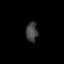
Tissue: lung
Cell type: Epithelial cells
Senescence score: 0.1701
Nuclear area (px): 214
Mean DAPI intensity: 67.953